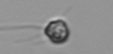
Label: flagellate